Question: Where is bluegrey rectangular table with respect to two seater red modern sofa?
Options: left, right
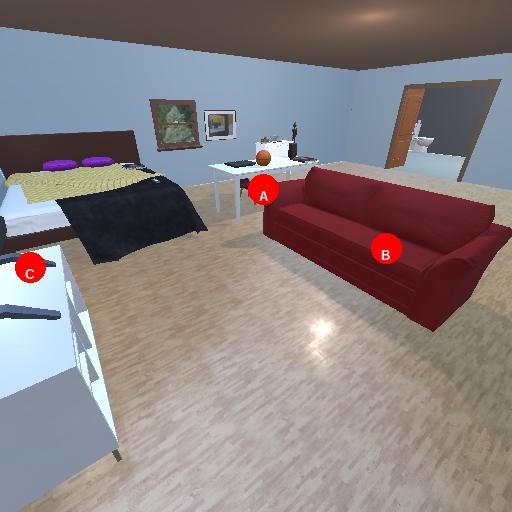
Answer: left